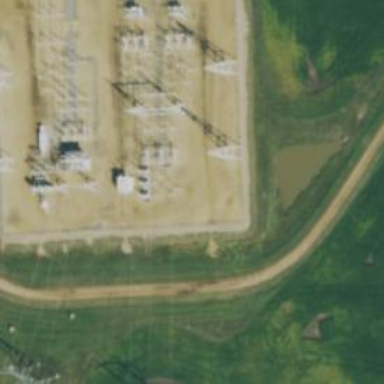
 serving as tower to safeguard against lightning strikes."